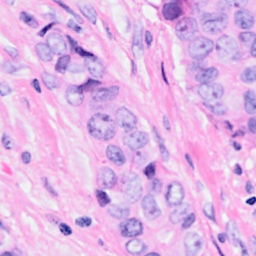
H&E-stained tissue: Breast